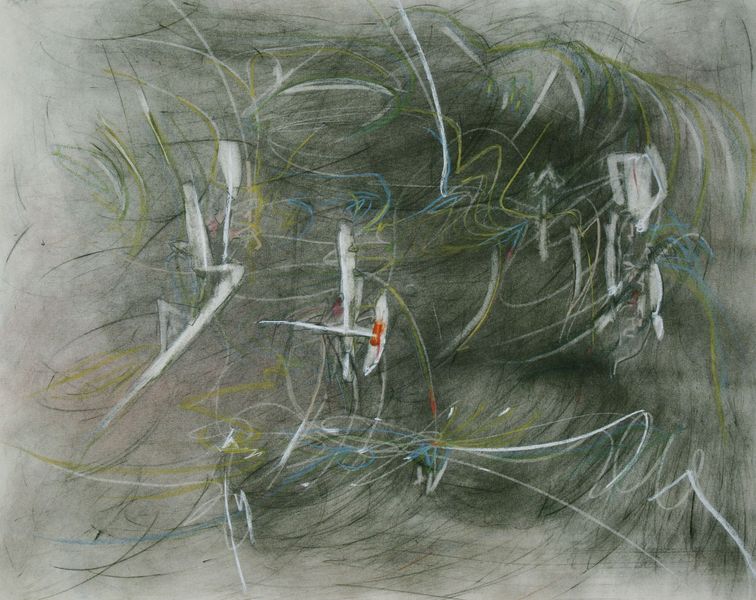
Titel: M'attache, Bind mich fest
Künstler: Roberto Matta
Standort: Paris
Institution: Privatsammlung
Schlagwörter: blau, dunkel, weiß, gelb, grün, komposition, bewegung, grau, hell, mitte, schwarz, zeichnung, rot, muster, wind, pastos, zart, wellen, moderne, abstrakt, modern, formen, linien, rand, querformat, duktus, striche, linie, wirbel, form, schraffur, durcheinander, zentrum, grautöne, dripping, matta, gekritzelt, kratzspuren